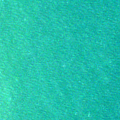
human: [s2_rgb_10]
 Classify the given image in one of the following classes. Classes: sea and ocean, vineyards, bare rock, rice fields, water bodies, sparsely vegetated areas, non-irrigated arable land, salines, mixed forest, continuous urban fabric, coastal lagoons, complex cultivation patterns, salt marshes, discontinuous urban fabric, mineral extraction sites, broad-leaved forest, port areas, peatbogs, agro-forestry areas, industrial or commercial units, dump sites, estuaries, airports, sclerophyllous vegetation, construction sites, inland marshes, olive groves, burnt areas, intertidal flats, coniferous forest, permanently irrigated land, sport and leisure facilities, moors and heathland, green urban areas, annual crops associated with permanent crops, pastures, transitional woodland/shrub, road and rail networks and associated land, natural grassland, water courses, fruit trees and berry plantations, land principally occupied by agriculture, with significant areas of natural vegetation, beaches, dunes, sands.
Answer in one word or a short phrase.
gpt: sea and ocean